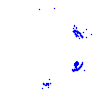
Particle: pion